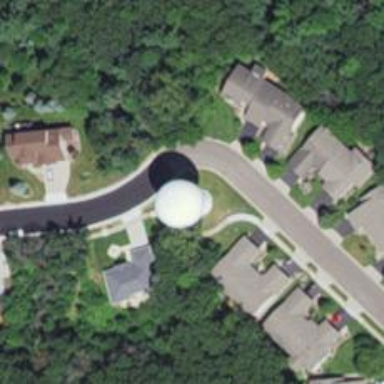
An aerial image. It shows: Water tower that is man-made.